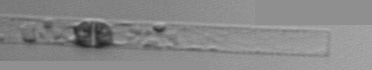
Label: Dactyliosolen_blavyanus